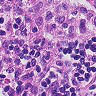
Metastatic tissue present: no